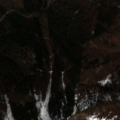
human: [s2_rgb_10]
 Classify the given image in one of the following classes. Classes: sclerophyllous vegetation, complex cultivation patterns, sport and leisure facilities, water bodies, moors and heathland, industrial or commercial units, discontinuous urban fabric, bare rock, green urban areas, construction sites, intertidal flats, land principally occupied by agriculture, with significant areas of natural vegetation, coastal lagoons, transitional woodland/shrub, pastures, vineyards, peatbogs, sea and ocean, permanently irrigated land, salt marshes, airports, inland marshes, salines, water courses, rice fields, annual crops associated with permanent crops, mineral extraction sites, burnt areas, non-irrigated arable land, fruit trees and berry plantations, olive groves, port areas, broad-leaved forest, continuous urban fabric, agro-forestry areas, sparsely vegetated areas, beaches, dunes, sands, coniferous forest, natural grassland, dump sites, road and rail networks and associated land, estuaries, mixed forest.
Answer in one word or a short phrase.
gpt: broad-leaved forest, coniferous forest, mixed forest, natural grassland